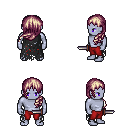
a pixel art fantasy rpg character, male body template, dark elf, purple skin, black tattered cape, red pants, white blonde left-swept hairstyle, dagger, four views (front, back, left, right), 2x2 character sprite sheet, small pixel art, hard edges, no anti-aliasing